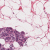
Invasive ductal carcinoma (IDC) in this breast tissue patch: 0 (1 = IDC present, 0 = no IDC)